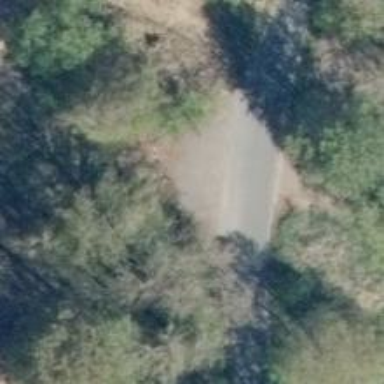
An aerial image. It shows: Unclassified road with asphalt surface.